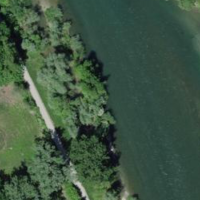
EUNIS habitat code: 15
Species observed at this site:
Prunus padus